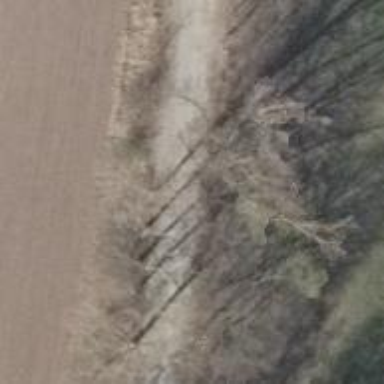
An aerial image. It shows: Row of trees in natural setting.